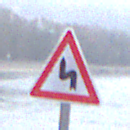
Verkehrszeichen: DoppelkurveZunaechstLinks
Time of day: MorningAfternoon
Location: Outdoor (Suburban)
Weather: Overcast
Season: NotSpecified
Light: Natural